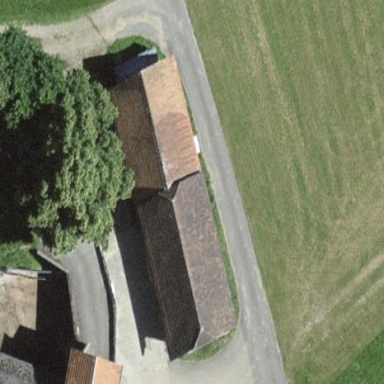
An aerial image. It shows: Barn.